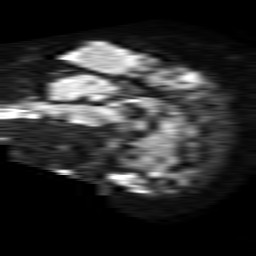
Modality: TRACE
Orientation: sagittal
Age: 56
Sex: female
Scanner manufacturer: philips
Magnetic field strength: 1.5 T
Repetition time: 4.6 s
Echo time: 0.08941 s